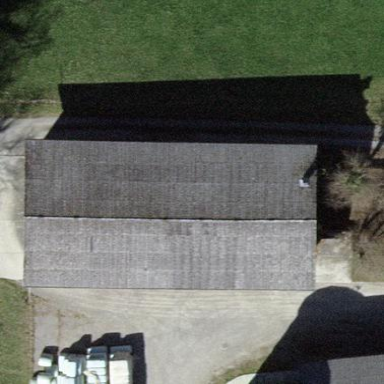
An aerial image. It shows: Farm auxiliary building with gabled roof.